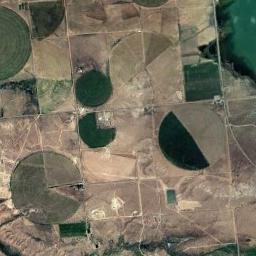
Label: circular_farmland